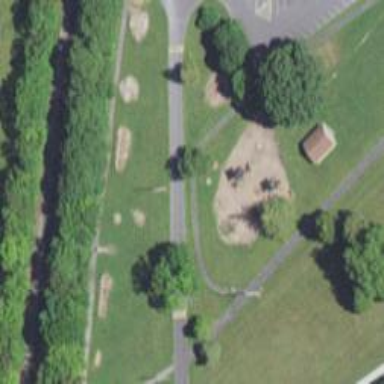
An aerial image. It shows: Playground with roundabout.